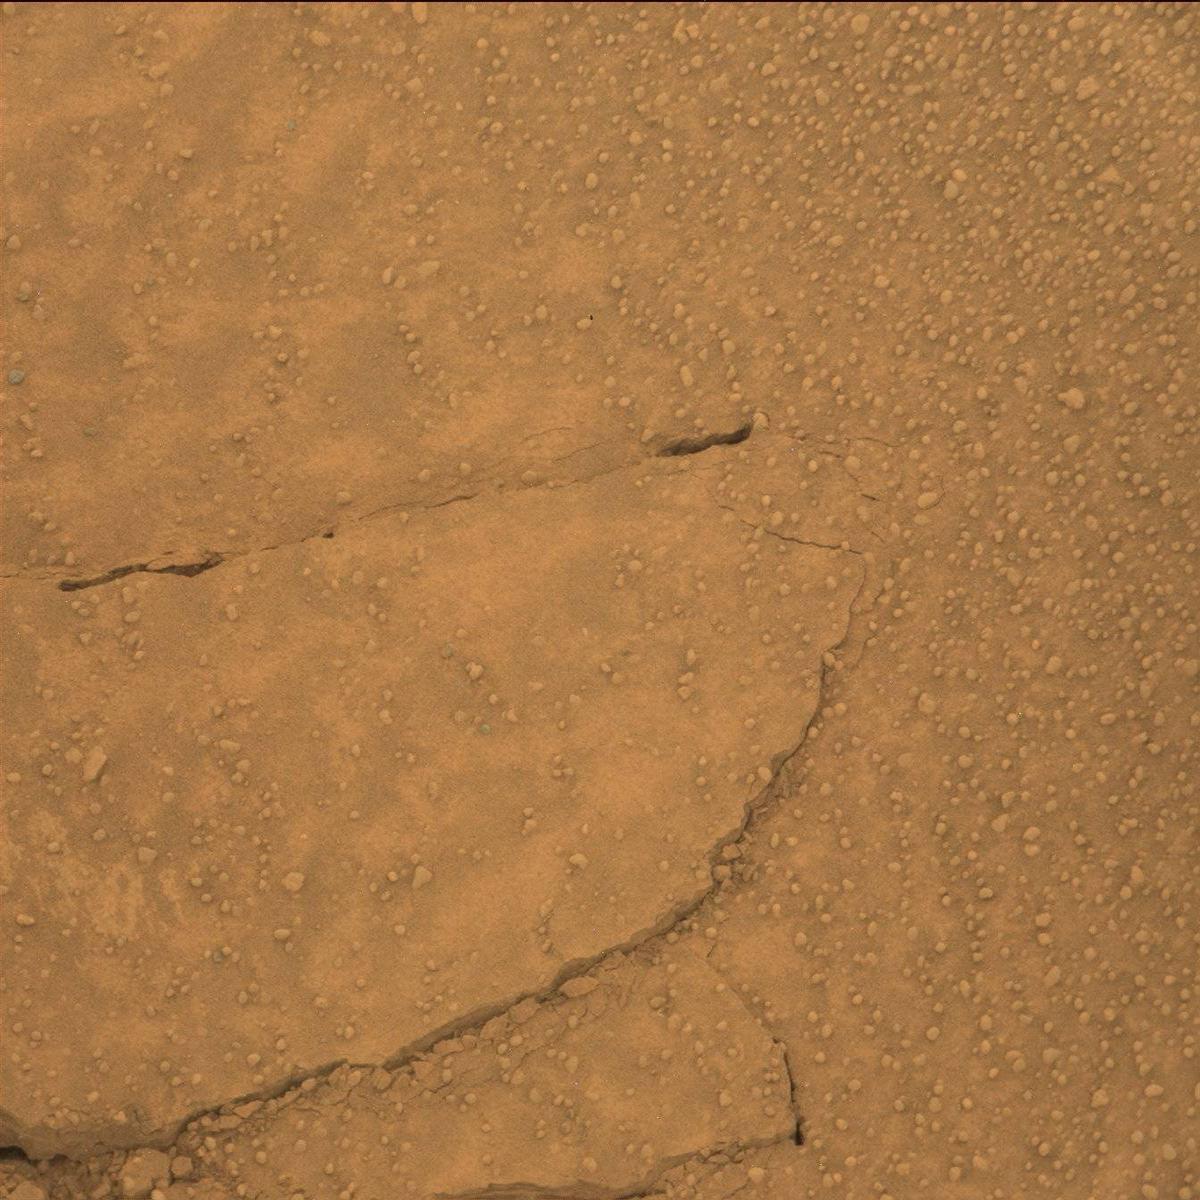
Terrain classes present: Bedrock, Sand / Soil